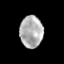
Tissue: skin
Cell type: Epithelial cells
Senescence score: 0.9032
Nuclear area (px): 720
Mean DAPI intensity: 174.89